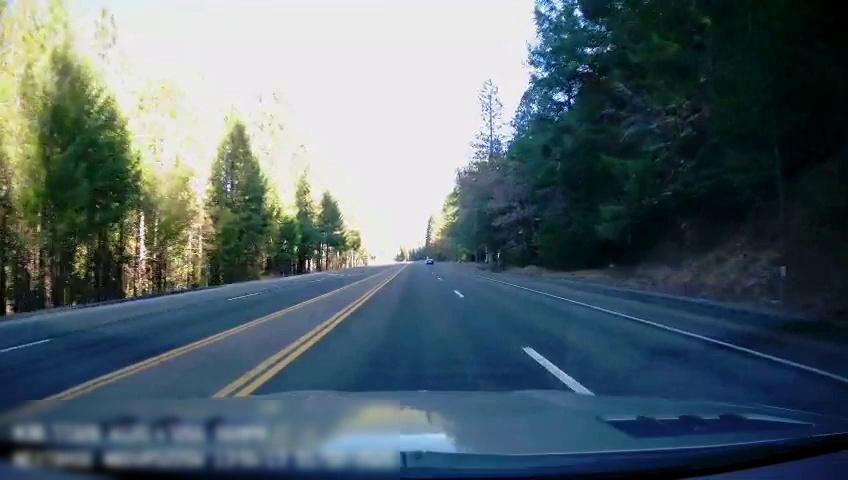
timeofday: Day
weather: Sunny
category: Drivable Space
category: Vehicles | Car
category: Lanes | Opposite Lane
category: Lanes | Alternate Lane
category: Lanes | Current Lane
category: Lanes | Opposite Lane
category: Lanes | Current Lane
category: Lanes | Alternate Lane
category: Lanes | Opposite Lane